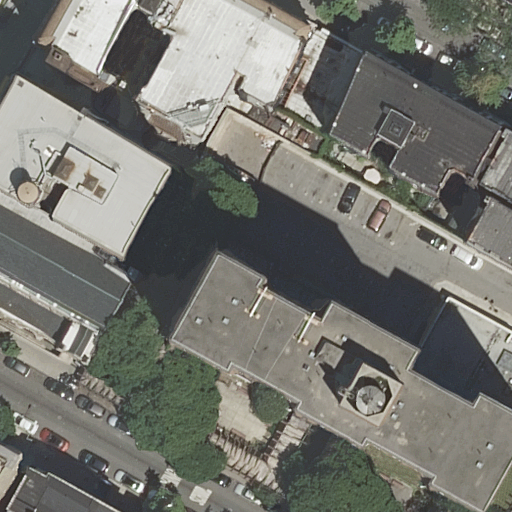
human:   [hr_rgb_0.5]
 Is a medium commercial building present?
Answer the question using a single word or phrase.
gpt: no

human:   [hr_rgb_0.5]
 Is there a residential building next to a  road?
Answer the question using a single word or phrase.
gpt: yes

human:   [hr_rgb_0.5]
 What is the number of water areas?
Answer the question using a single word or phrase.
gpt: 0

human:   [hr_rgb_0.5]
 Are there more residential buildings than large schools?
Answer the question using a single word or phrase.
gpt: yes

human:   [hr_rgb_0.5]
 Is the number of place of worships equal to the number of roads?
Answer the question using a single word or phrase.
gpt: no

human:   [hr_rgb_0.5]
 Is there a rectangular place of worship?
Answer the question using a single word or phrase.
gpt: yes

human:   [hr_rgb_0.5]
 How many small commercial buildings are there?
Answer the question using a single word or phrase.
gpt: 0

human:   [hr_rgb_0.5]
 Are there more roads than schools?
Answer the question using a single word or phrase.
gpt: yes

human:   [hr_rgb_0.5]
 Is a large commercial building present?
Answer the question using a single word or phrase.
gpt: no

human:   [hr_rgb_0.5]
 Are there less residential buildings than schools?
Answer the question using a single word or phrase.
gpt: no

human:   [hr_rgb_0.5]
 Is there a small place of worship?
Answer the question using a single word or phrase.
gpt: no

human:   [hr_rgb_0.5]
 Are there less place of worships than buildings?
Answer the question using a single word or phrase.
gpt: yes

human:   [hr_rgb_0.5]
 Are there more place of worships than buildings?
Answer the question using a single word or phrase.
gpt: no

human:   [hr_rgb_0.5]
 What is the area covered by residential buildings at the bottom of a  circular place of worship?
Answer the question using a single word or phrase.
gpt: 0m2

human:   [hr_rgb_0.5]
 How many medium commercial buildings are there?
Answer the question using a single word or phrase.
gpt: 0

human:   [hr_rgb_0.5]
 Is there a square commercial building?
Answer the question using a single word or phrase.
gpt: no

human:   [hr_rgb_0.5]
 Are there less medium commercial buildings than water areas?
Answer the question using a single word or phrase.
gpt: no

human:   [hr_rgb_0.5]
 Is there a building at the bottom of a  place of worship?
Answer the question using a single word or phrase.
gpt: yes

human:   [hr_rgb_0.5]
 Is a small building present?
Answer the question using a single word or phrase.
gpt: yes

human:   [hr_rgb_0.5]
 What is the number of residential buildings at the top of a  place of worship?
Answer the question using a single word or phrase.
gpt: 8

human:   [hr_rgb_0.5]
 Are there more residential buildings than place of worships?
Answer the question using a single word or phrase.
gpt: yes

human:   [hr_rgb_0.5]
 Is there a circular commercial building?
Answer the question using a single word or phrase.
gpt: no

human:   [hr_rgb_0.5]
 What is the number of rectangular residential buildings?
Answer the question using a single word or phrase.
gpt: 5

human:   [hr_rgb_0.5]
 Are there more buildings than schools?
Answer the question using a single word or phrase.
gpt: yes

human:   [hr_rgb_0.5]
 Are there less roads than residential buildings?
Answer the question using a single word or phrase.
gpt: yes

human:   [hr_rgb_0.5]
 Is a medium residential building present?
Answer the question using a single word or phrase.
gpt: yes

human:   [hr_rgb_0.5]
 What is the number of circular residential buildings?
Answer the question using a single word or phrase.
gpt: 0

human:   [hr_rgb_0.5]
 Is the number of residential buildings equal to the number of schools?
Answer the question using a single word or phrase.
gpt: no

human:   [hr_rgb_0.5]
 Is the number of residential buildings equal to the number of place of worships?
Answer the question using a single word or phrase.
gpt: no

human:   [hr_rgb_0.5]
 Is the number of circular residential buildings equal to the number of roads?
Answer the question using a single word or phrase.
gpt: no

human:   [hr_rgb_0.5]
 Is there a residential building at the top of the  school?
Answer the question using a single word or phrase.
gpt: yes

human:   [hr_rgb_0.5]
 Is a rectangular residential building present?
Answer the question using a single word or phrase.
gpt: yes

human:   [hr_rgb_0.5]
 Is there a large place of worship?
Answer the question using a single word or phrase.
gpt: no

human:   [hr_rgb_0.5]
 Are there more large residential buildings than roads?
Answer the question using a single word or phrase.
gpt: no

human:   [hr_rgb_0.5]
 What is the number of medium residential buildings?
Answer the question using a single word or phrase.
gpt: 7

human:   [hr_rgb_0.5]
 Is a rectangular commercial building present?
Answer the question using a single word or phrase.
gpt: no

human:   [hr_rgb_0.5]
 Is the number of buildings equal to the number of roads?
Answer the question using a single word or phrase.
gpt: no